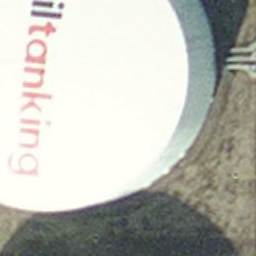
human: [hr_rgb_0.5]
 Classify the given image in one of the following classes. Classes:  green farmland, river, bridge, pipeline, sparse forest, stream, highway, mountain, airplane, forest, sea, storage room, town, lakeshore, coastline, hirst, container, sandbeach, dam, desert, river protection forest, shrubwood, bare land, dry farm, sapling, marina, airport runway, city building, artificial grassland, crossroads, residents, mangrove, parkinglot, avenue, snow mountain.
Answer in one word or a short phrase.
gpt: storage room